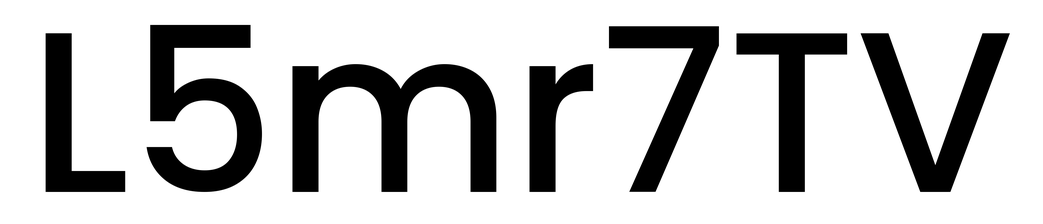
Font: Poppins-Medium